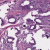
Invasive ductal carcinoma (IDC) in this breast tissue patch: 1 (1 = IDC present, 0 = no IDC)